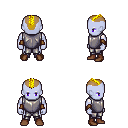
a pixel art fantasy rpg character, male body template, dark elf, purple skin, steel chest armor, metal pants, blonde short mohawk hairstyle, cloth bracers, brown shoes, four views (front, back, left, right), 2x2 character sprite sheet, small pixel art, hard edges, no anti-aliasing